Interaction volume radius: 5 \u00c5
Interaction volume height: 15 \u00c5
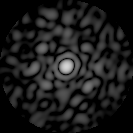
Disorder parameter: 0.8814